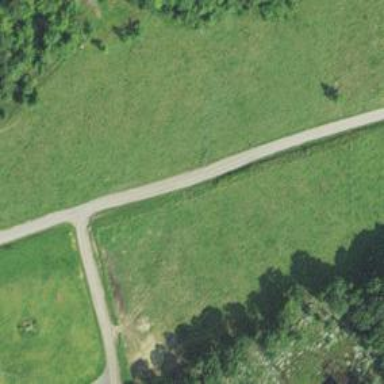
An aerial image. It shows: Unclassified road.